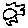
Label: sun